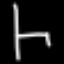
Label: chair